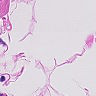
Metastatic tissue present: no